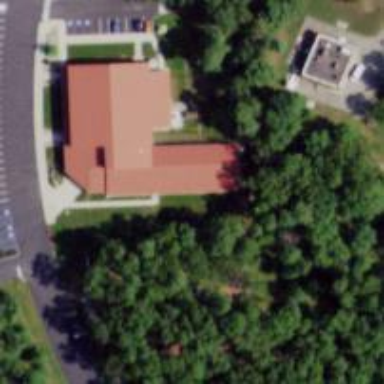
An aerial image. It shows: Building that serves as place of worship.